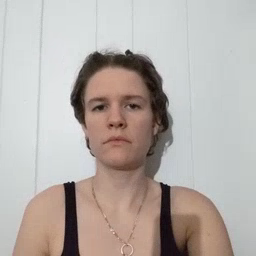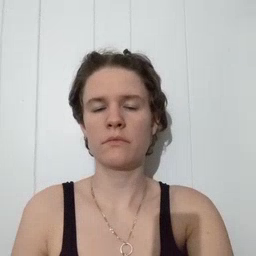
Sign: fine